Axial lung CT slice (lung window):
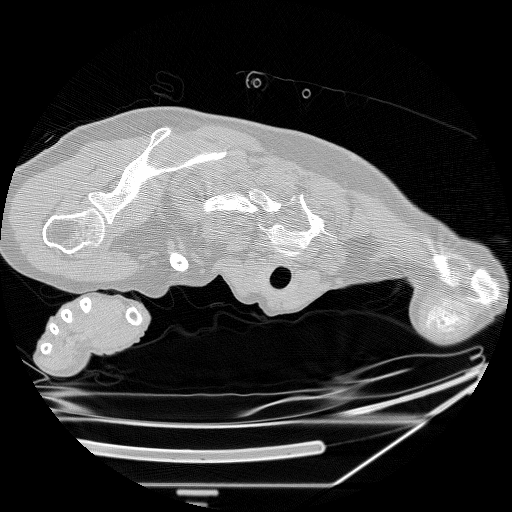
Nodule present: no